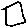
Label: square